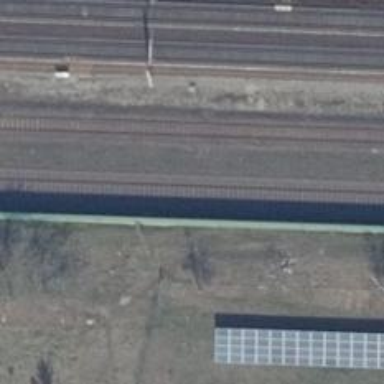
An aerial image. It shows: Solitary milestone along the railway.